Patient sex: M
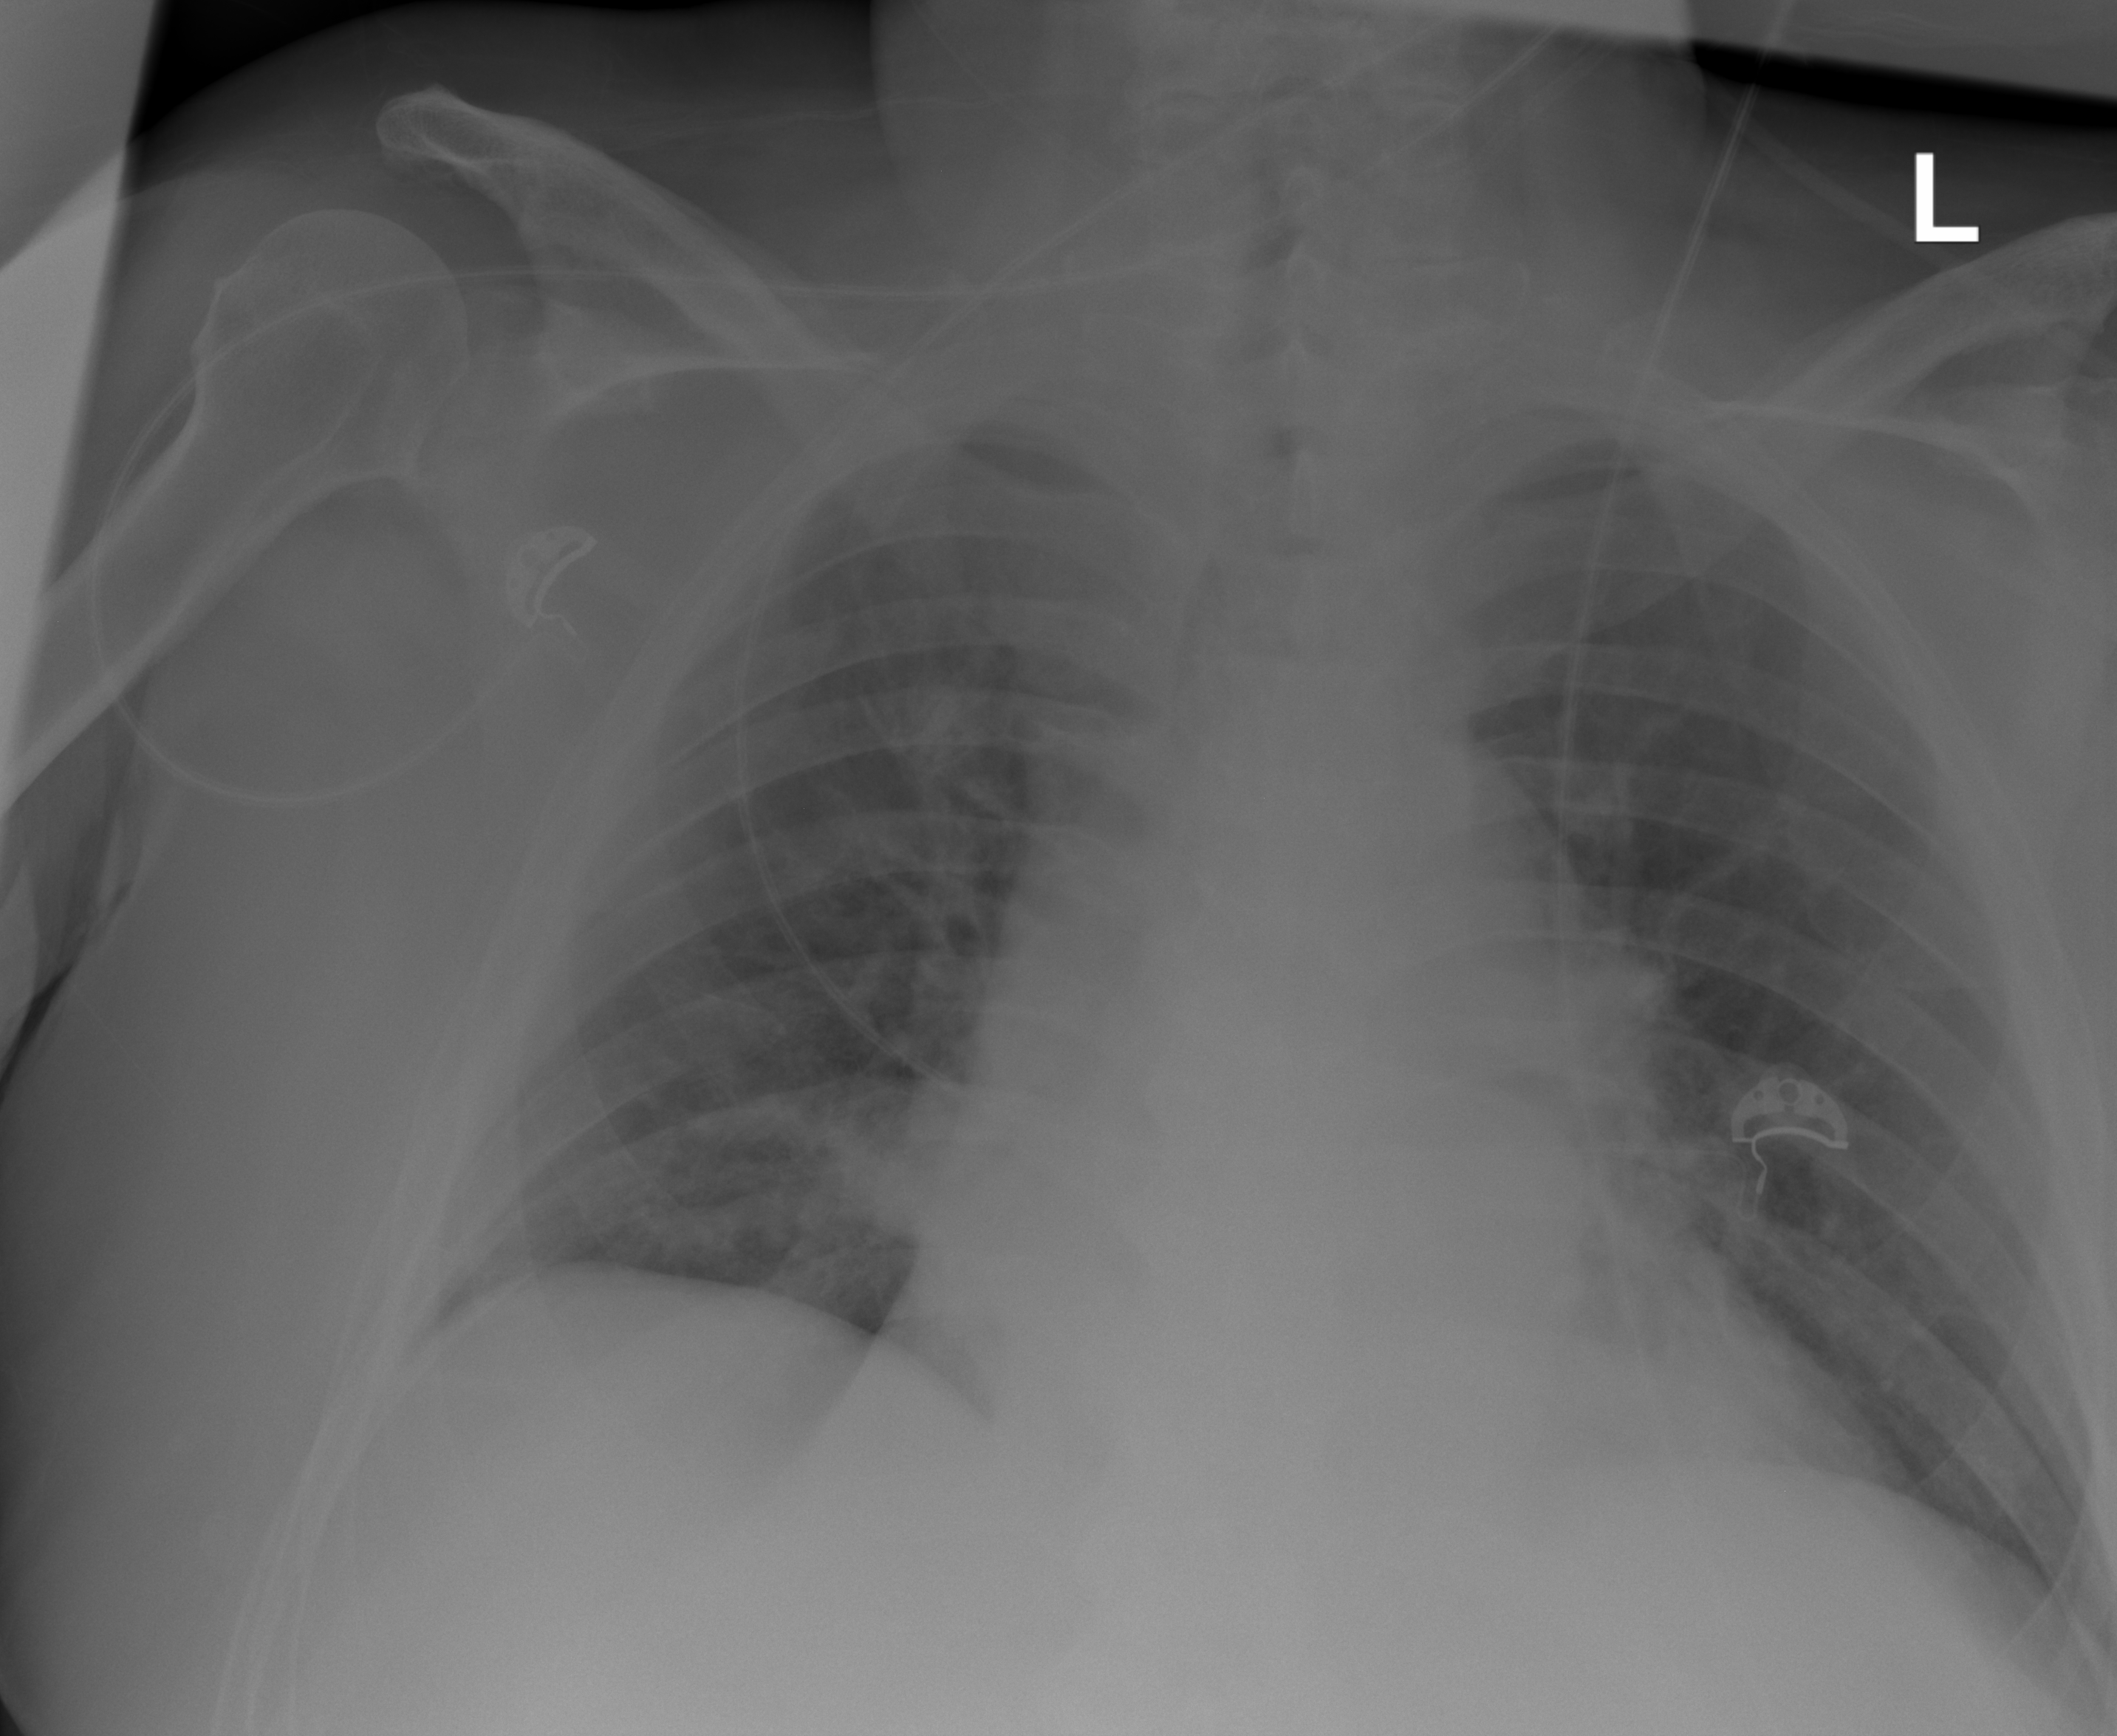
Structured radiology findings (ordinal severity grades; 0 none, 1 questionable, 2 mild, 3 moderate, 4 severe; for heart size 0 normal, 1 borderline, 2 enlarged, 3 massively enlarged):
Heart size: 2
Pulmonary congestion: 2
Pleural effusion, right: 0
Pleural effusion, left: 0
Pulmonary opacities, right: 2
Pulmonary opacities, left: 0
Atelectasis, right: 2
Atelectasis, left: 1